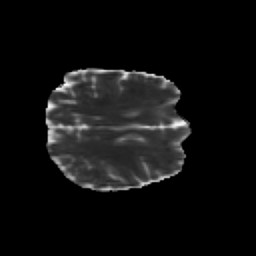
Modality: MD
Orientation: axial
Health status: healthy
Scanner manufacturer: siemens
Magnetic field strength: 3 T
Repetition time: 10 s
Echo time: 0.092 s